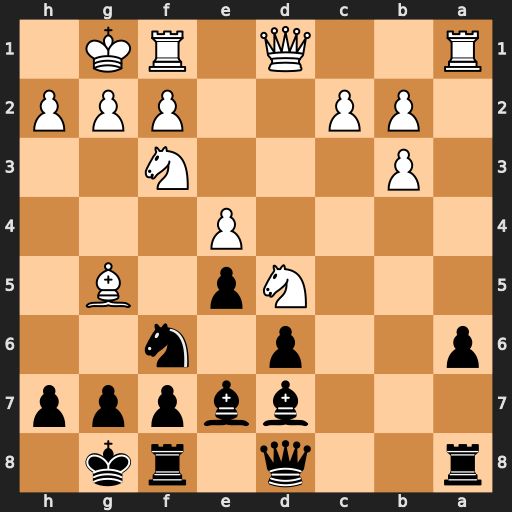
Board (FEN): r2q1rk1/3bbppp/p2p1n2/3Np1B1/4P3/1P3N2/1PP2PPP/R2Q1RK1
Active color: b
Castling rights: -
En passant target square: -
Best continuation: Nxd5 Bxe7 Nxe7